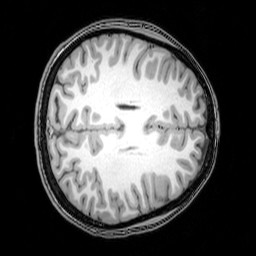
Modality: T1w
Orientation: axial
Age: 24
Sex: female
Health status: healthy
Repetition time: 0.081 s
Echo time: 0.037 s